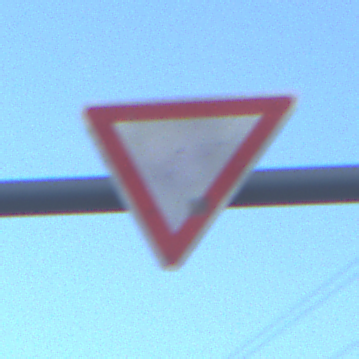
Verkehrszeichen: VorfahrtGewaehren
Umgebung: Outdoor, RoadRail
Tageszeit: SunriseSunset
Wetter: Clear
Licht: Natural
Jahreszeit: NotSpecified
Kontrast: LowContrast